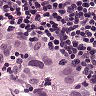
Metastatic tissue present: yes